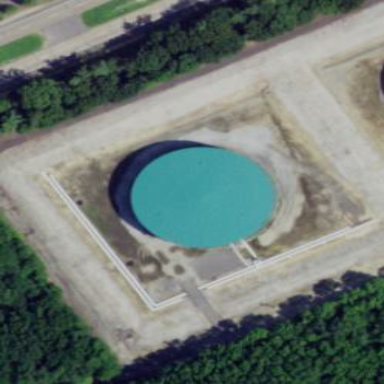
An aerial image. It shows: Storage tank created as man-made structure.